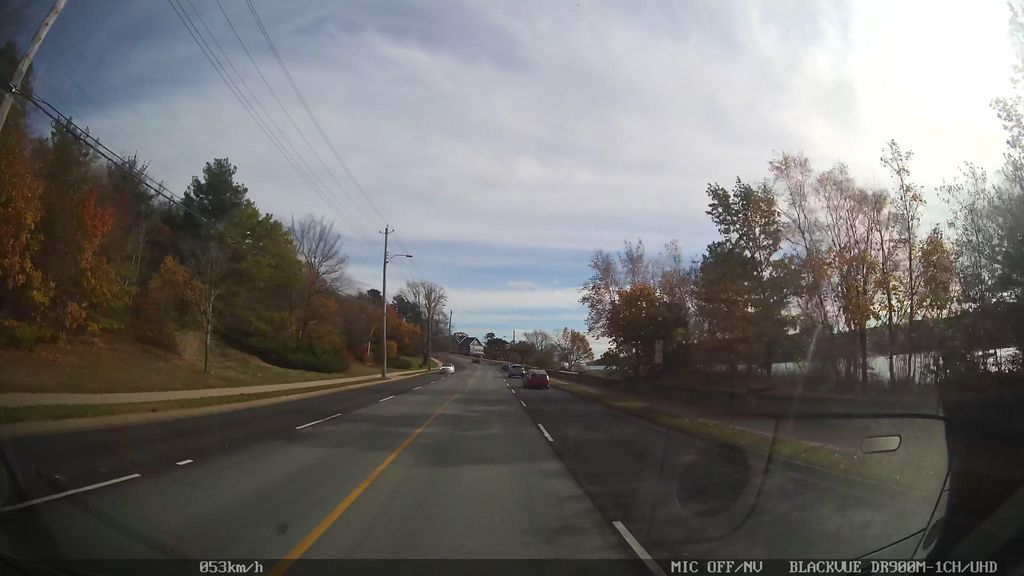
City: halifax